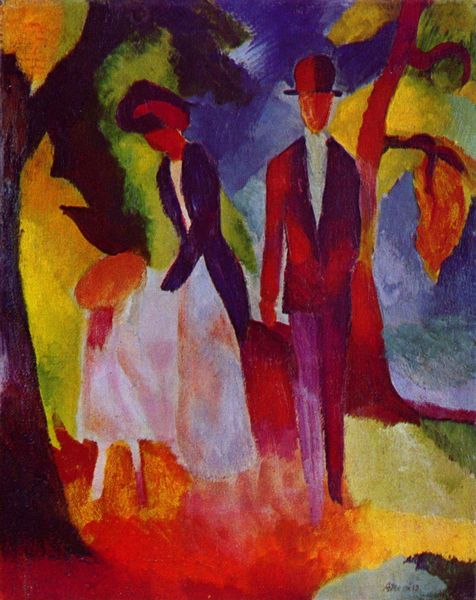
Titel: Leute am blauen See
Künstler: August Macke
Standort: Karlsruhe
Institution: Staatliche Kunsthalle
Schlagwörter: baum, blau, blätter, gemälde, himmel, kopf, mann, weiß, bäume, gelb, grün, kirchner, landschaft, menschen, mädchen, äste, braun, bunt, frau, grau, hell, hut, hüte, kleid, licht, orange, schwarz, dame, park, rot, weg, expressionismus, rock, schleife, anzug, hemd, hose, arm, stein, herr, signatur, natur, stamm, zweige, gold, haare, familie, kind, mutter, paar, tochter, vater, blatt, rosa, wald, oval, stock, garten, beine, farbig, abstrakt, farben, flächen, modern, farbe, violett, herbst, spazieren, blue, fancy, hat, men, people, red, white, women, black, dark, dress, expressionism, face, figures, france, green, hair, munch, painting, skirt, sleeve, woman, yellow, strohhut, pink, brown, abstraktion, abstrahiert, melone, spaziergang, form, bürger, intensiv, macke, sonntag, ehepaar, wood, kolorit, fruit, man, sky, tree, girl, landscape, nature, trees, espressionismus, child, stand, suit, autumn, forest, light, bushes, garden, night, expression, color, cubist, impressionism, purple, coat, mother, animals, gree, hats, line, walking, french, blauer reiter, couple, faces, jacket, fall, gesichtslos, kandinsky, abstract, bright, marc, violet, love, outside, person, holiday, promenade, leaves, trunk, family, walk, colorful, colors, colourful, colours, pants, geometric, franz marc, august macke, farbenfroh, expresionismus, auflösung, abstraction, lines, shapes, stroke, branches, brush, leaf, outdoors, expressionimus, colour, paint, simple, playing, top hat, contrast, blurry, color theory, rich, clothing, branch, father, shirt, standing, geometry, formauflösung, daughter, hate, lila, dad, sunday, wealthy, streetlight, basic, impressionismus, trunks, pastoral scene, white dress, famliy walk, m, saturated, woman', brilliant, 1905, man and woman, mütze, cezane, hait, bowlerhat, acquarel, blau 1905, painterly, stupid, strolling, blur, acrylic, together, acryllic, llama, 3, faceless, comforting, little girl, relationship, mom, colorfu, neon, nobel, gogol, paar macke, dressed up, waling, excursion, bunt#, paint by numbers, parm, indigo, a family meeting, .